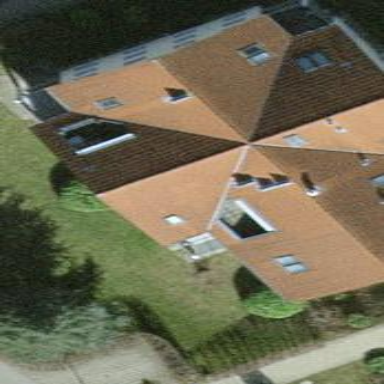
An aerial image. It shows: Gabled roof on building that houses apartments.